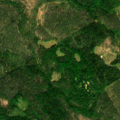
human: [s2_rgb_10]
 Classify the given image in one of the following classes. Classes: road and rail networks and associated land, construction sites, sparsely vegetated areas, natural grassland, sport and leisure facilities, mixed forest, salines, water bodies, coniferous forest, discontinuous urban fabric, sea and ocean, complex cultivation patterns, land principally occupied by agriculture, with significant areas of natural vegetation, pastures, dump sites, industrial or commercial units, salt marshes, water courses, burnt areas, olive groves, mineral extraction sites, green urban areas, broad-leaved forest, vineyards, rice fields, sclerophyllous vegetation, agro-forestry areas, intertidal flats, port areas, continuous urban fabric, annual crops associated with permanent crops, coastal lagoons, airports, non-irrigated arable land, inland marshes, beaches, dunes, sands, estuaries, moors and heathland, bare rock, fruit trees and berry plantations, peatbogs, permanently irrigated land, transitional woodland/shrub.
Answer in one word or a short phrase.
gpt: coniferous forest